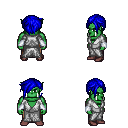
a pixel art fantasy rpg character, male body template, orc, green skin, white robe, robe skirt, blue pixie cut hairstyle, white cloth bracers, maroon shoes, four views (front, back, left, right), 2x2 character sprite sheet, small pixel art, hard edges, no anti-aliasing